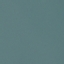
Land use / land cover class: SeaLake